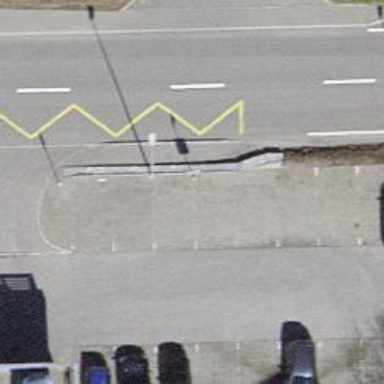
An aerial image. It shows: Bus stop with platform for public transport.